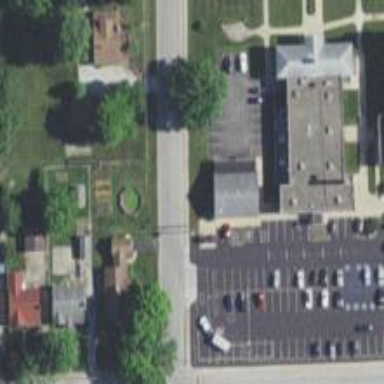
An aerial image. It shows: School building.